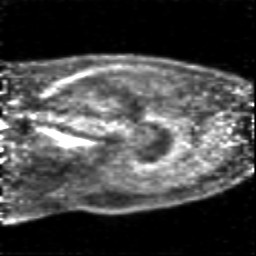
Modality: PET
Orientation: sagittal
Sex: male
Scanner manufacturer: siemens